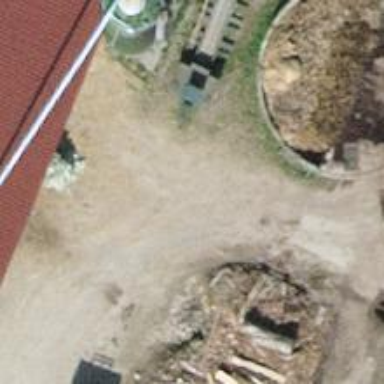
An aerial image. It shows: Farm.